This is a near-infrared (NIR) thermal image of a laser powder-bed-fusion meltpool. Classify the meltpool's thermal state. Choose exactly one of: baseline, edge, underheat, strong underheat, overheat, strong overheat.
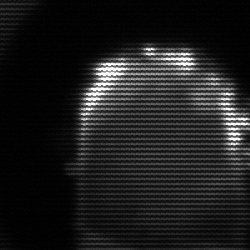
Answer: baseline